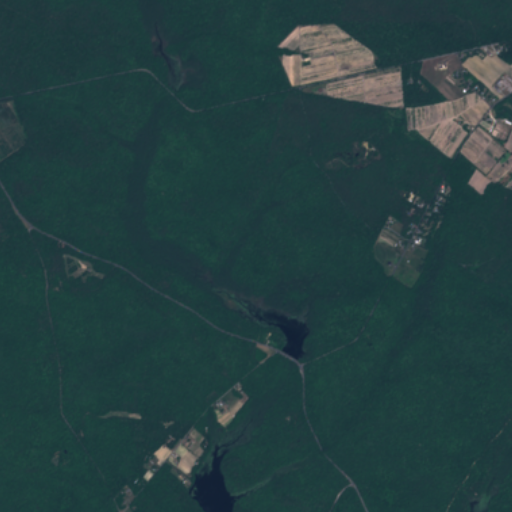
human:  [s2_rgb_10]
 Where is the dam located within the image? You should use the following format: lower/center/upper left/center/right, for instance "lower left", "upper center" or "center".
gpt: The dam is located in the upper left of the image.
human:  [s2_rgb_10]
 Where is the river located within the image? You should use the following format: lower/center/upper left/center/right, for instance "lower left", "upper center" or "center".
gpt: The river is located in the lower center of the image.
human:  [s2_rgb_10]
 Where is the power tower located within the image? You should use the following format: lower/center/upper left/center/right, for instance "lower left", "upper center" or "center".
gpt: There is no power tower in the image.